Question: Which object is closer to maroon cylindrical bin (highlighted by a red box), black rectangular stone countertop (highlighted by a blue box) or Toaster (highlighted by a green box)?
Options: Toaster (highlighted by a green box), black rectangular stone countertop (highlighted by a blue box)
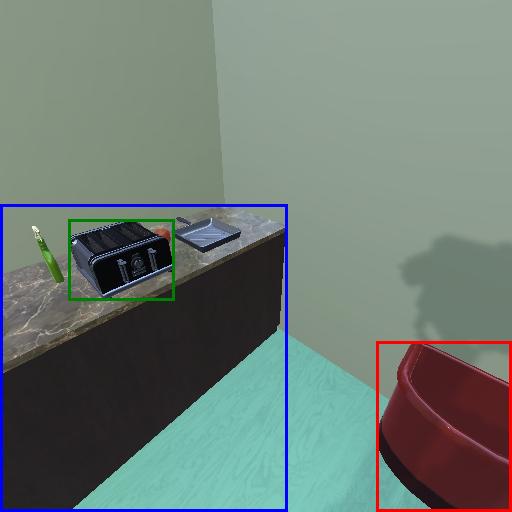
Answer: Toaster (highlighted by a green box)